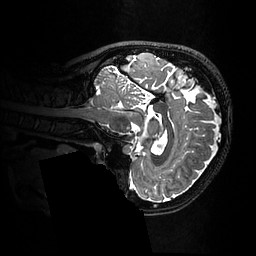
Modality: T2w
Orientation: sagittal
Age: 24
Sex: female
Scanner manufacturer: ge
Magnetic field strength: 3 T
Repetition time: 3.202 s
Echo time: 0.0669 s